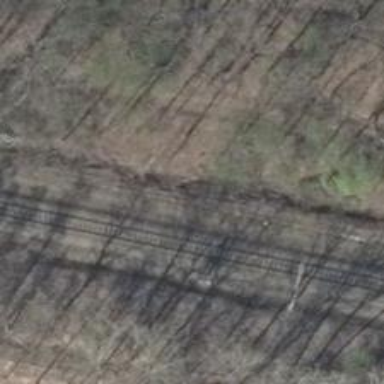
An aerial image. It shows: Signal light at railway crossing.